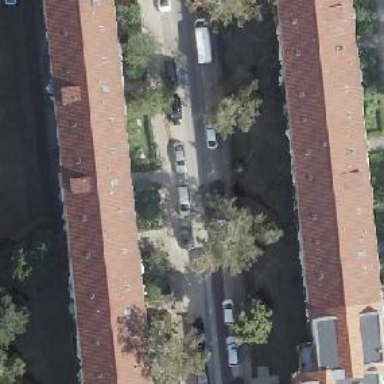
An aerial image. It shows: Residential road with asphalt surface and sidewalks on both sides.